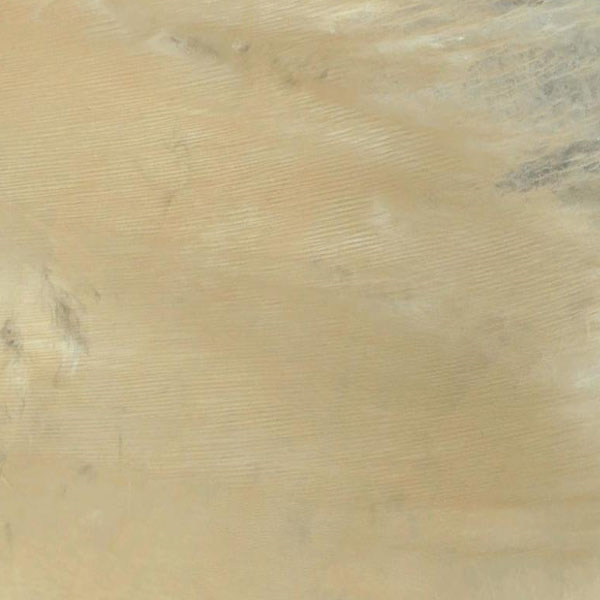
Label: Desert